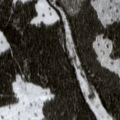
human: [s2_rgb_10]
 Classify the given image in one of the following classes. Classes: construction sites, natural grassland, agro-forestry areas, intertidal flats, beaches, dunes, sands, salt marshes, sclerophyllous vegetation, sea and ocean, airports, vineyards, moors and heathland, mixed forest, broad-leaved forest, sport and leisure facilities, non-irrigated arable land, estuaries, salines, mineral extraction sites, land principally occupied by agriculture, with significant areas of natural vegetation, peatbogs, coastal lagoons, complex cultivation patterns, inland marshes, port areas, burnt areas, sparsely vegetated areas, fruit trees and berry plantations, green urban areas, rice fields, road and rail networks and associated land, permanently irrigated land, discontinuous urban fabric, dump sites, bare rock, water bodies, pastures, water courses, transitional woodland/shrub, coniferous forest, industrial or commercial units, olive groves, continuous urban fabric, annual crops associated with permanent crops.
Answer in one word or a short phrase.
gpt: coniferous forest, transitional woodland/shrub